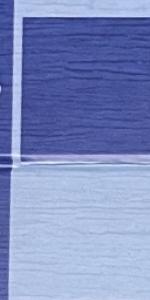
Label: Empty